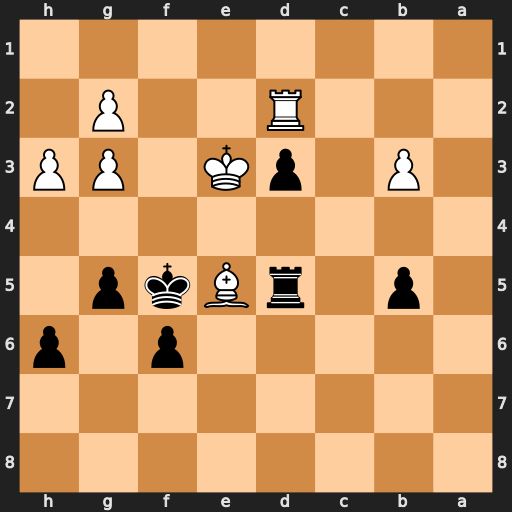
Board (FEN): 8/8/5p1p/1p1rBkp1/8/1P1pK1PP/3R2P1/8
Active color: b
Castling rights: -
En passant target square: -
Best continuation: fxe5 Rxd3 Rxd3+